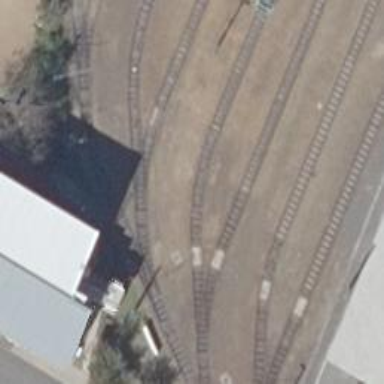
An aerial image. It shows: Tram railway running through yard with contact lines for electrification.